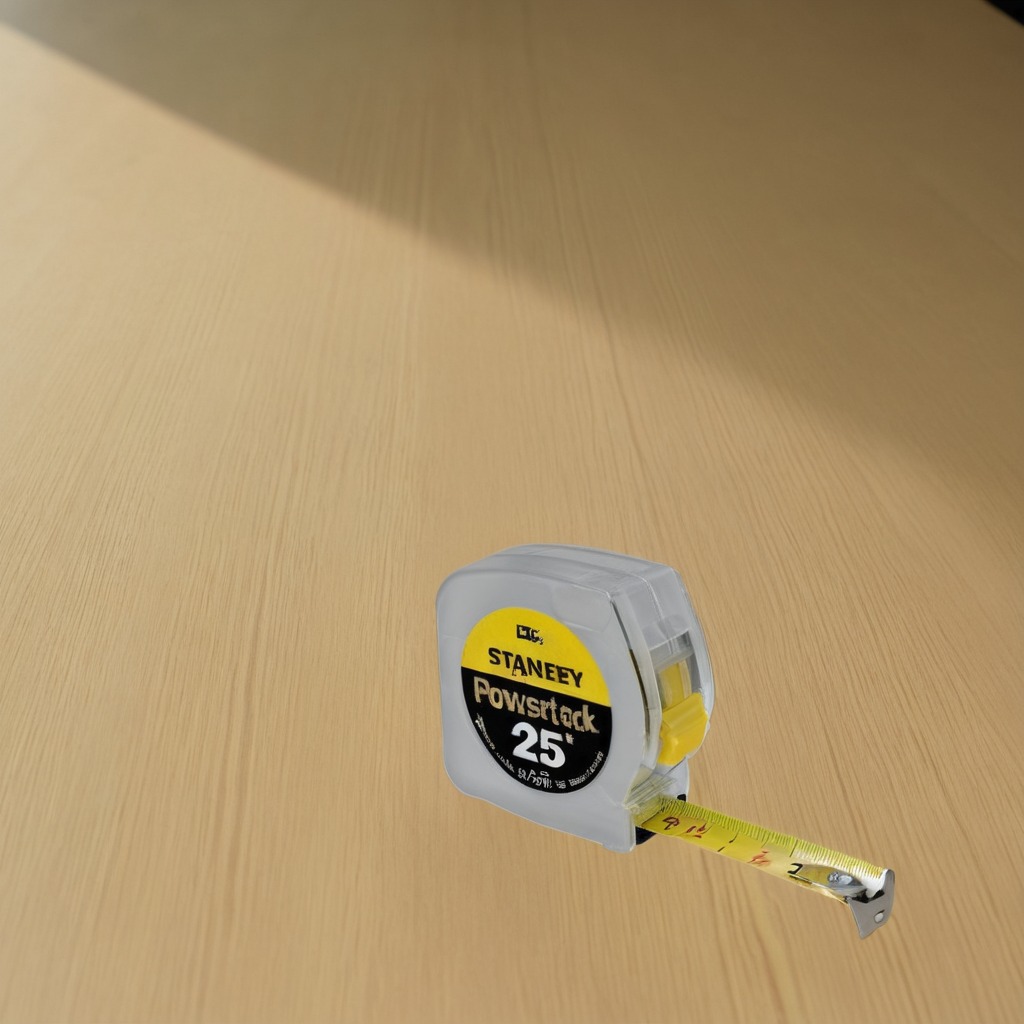
A measuring tape lying on the plywood surface in a paint workshop lit by afternoon window light.